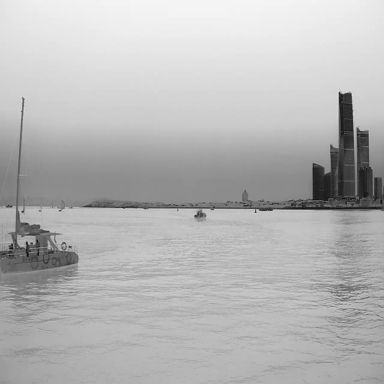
There are nine objects shown in the infrared image, including a container_ship, four bulk_carriers, and four sailboats.